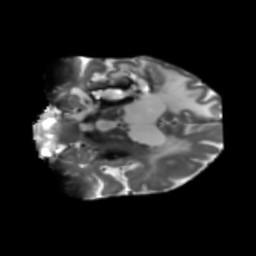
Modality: T2w
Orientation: coronal
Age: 58
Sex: male
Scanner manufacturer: siemens
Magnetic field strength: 3 T
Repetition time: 5.25 s
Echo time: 0.08 s